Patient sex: F
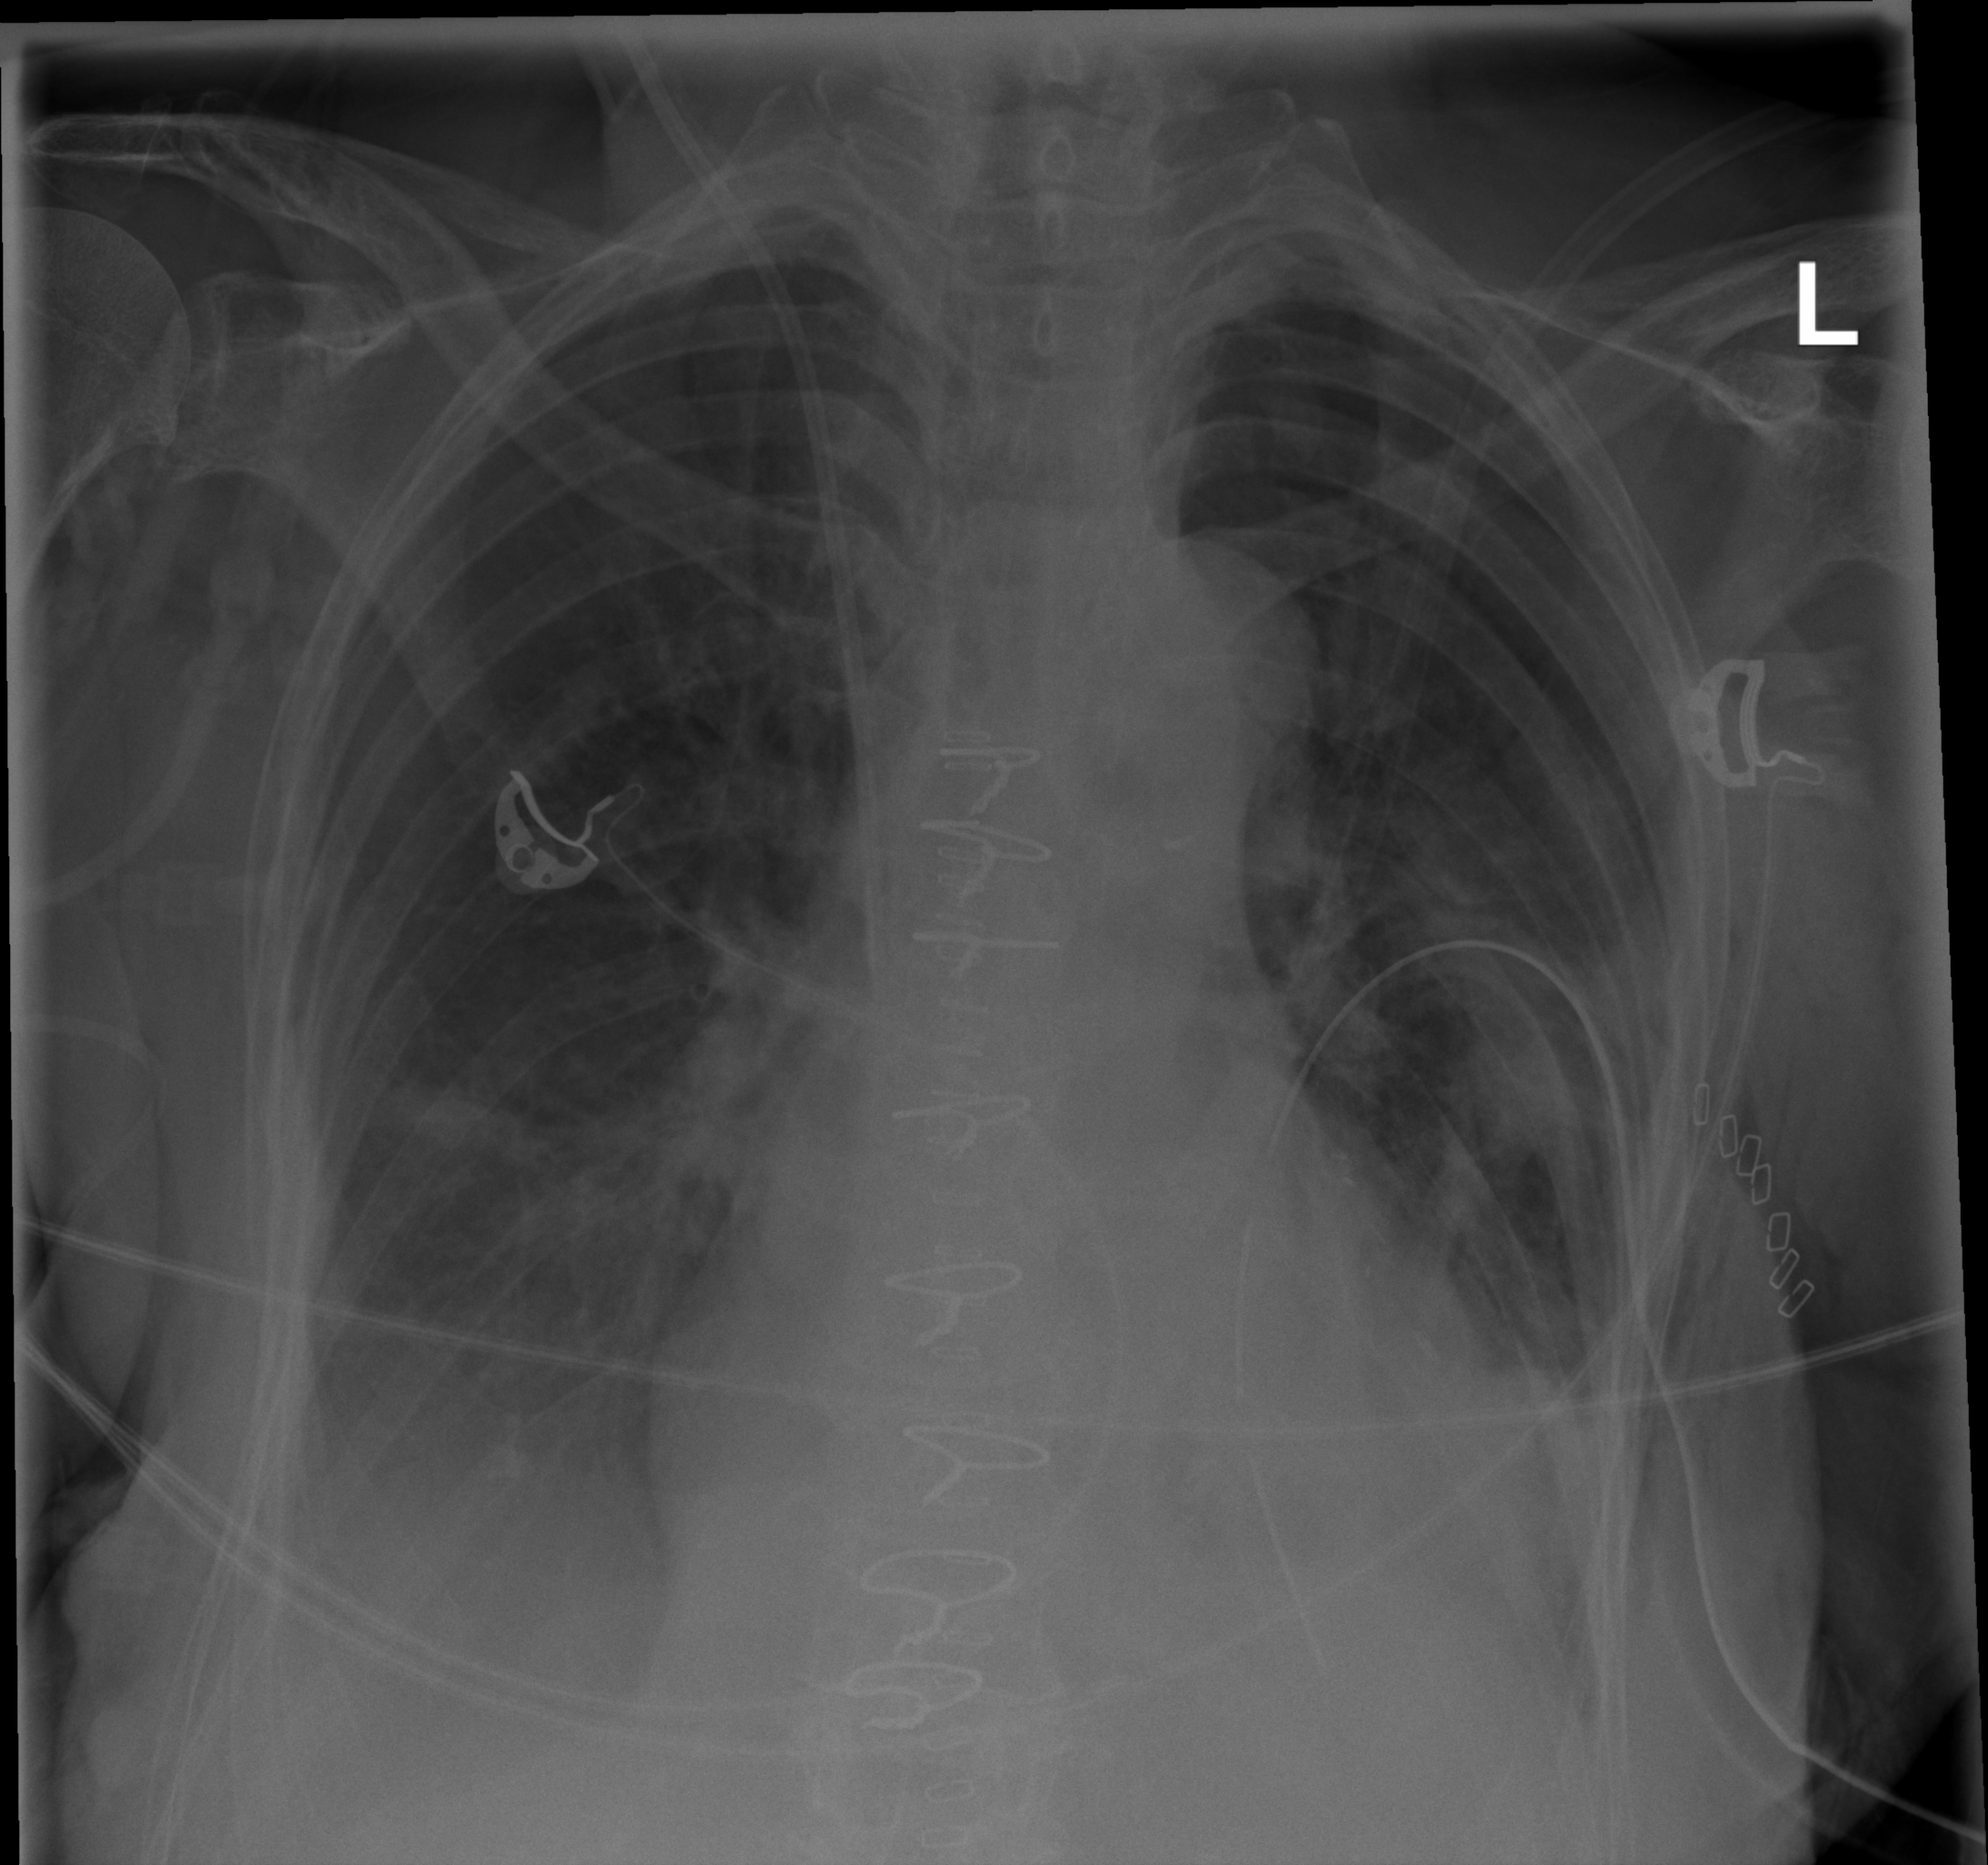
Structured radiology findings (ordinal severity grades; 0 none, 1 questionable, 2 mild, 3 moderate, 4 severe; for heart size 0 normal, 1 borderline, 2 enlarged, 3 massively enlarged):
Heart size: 2
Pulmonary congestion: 0
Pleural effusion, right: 2
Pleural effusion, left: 2
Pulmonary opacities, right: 0
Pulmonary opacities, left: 2
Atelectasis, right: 2
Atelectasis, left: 2